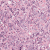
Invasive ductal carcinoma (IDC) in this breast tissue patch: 1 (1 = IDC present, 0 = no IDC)